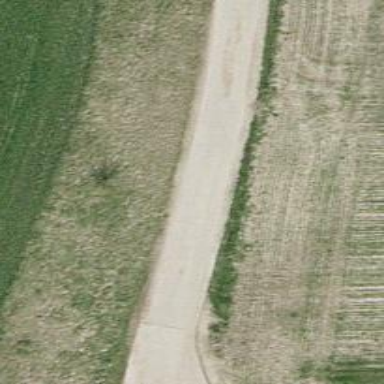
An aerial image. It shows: Track with grade2 tracktype.